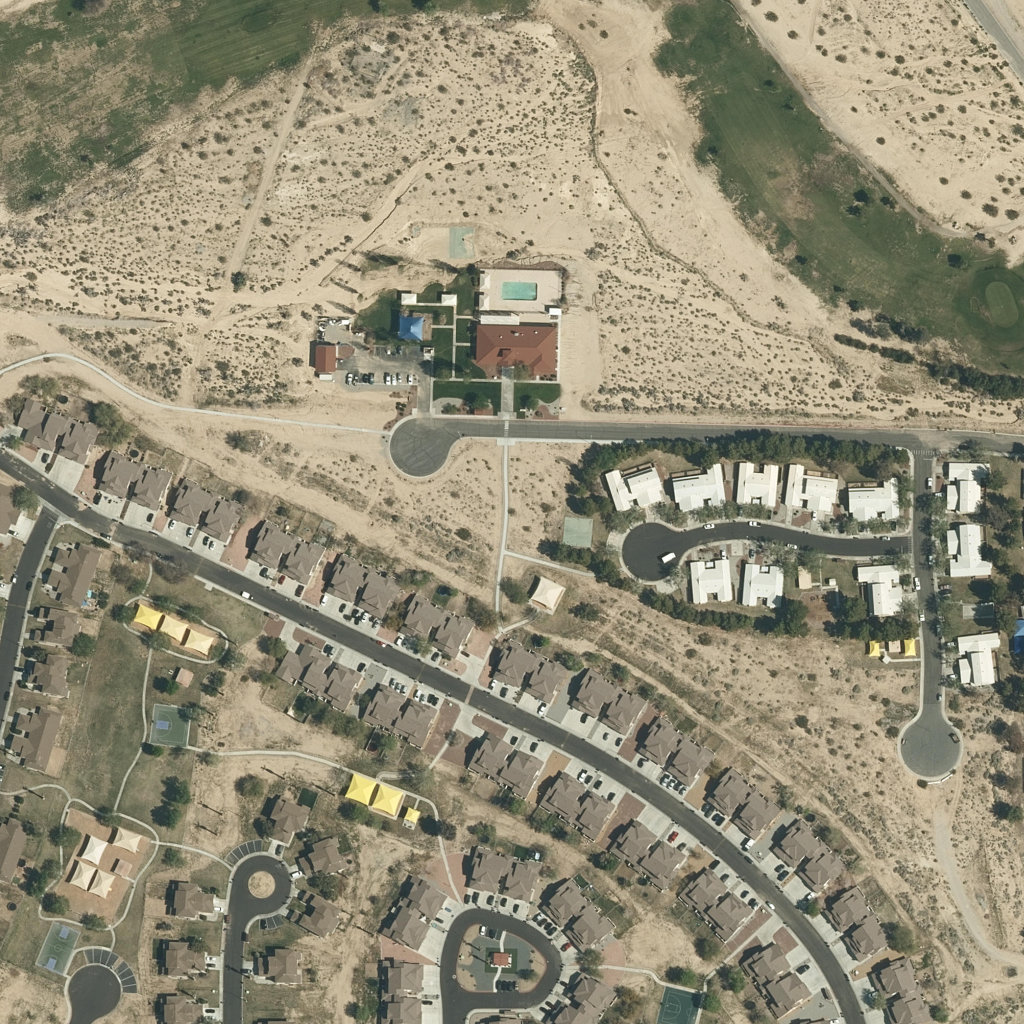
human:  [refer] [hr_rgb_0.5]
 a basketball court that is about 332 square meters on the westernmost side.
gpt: <box>[[3, 90, 7, 95, 0]]</box>